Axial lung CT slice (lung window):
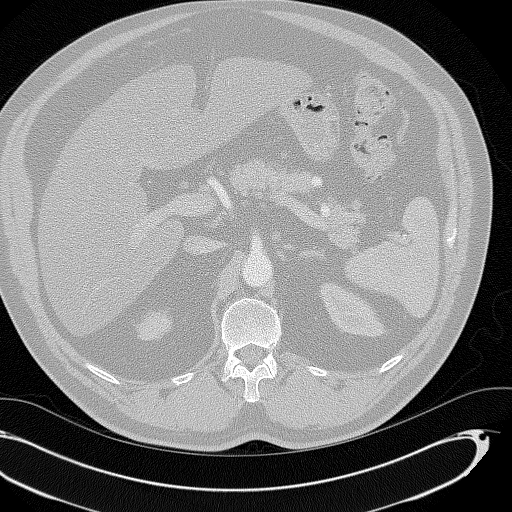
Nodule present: no